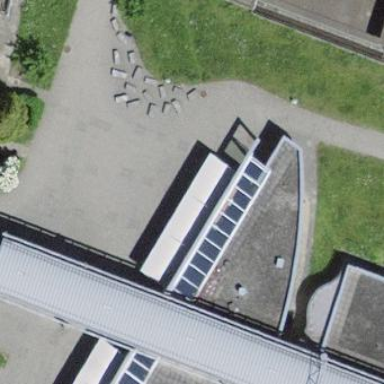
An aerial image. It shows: Floor bicycle parking area.